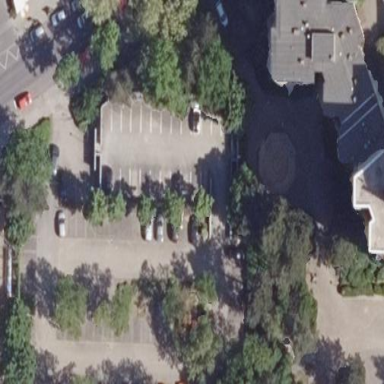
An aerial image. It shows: Paved parking area.